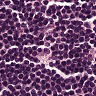
Metastatic tissue present: no